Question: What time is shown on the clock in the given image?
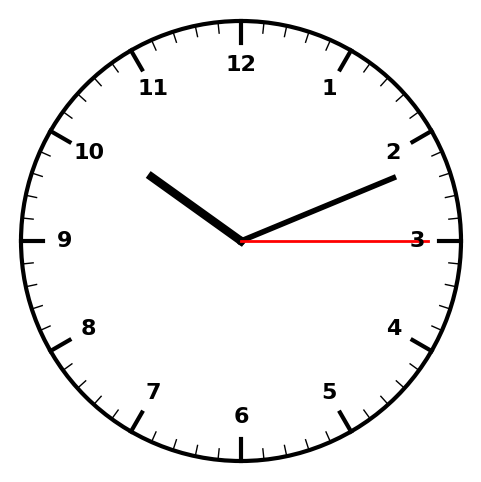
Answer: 10:11:15